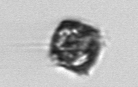
Label: Kryptoperidinium_triquetrum